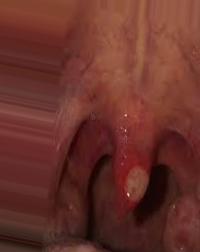
Condition: Mouth Ulcer